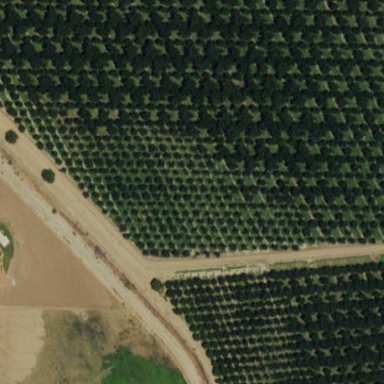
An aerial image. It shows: Orchard.